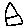
Label: house